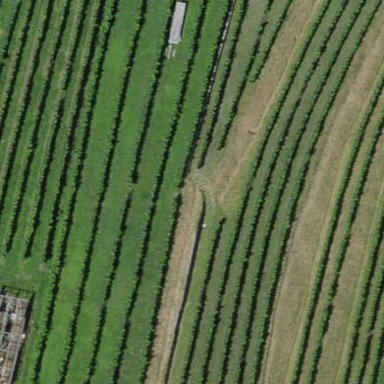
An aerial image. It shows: Vineyard with grape crops.